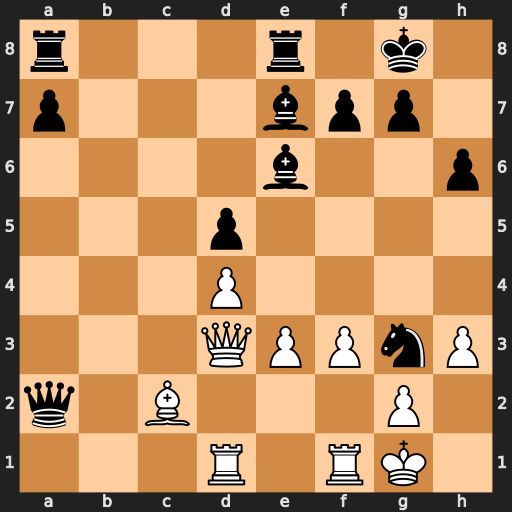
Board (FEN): r3r1k1/p3bpp1/4b2p/3p4/3P4/3QPPnP/q1B3P1/3R1RK1
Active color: w
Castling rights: -
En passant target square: -
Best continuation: Qh7+ Kf8 Qh8#